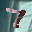
Label: 7